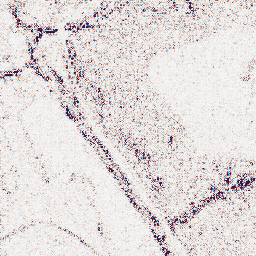
Category: wavelet
Decomposition family: wavelet_reverse_biorthogonal
Decomposition parameters: wavelet: rbio3.5
level: 1
Upsampling method: sinc_blackman
Upsampling parameters: scale: 4
kernel_size: 16
Upsampling scale: 4